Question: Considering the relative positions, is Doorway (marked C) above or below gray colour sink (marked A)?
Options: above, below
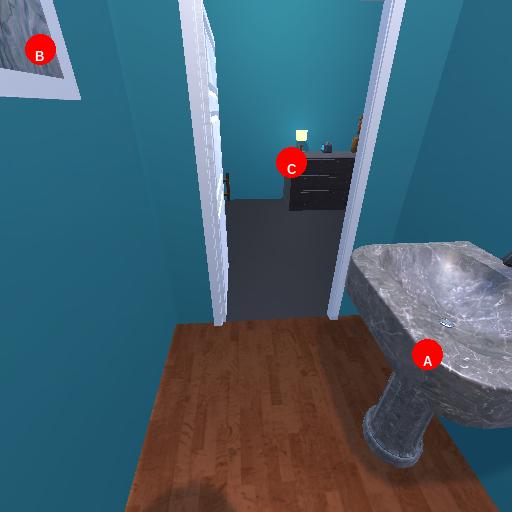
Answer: above